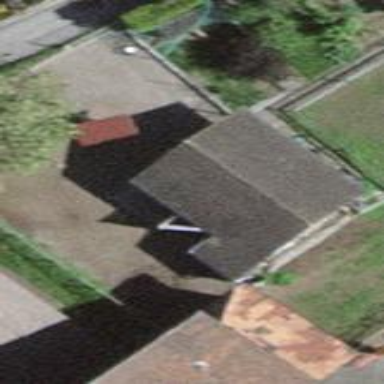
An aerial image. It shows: Barn.